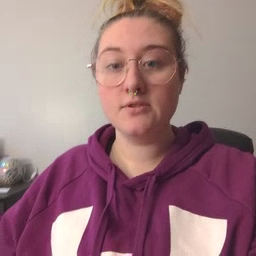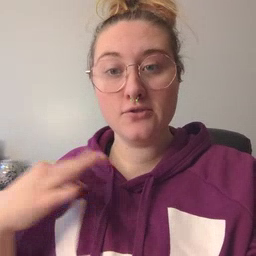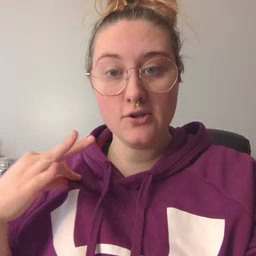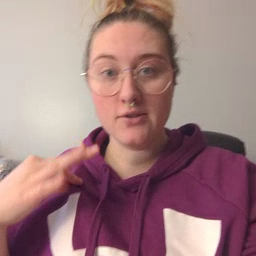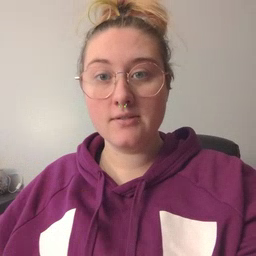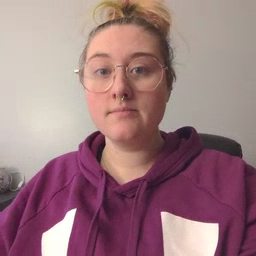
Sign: shirt